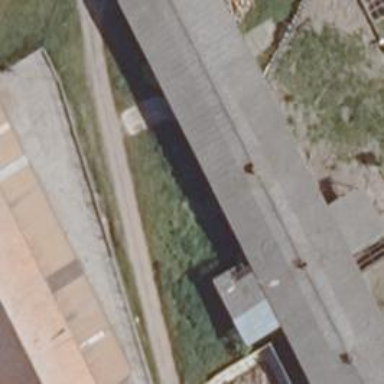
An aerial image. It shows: Part of building.